Interaction volume radius: 5 \u00c5
Interaction volume height: 30 \u00c5
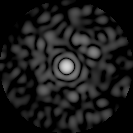
Disorder parameter: 0.8552